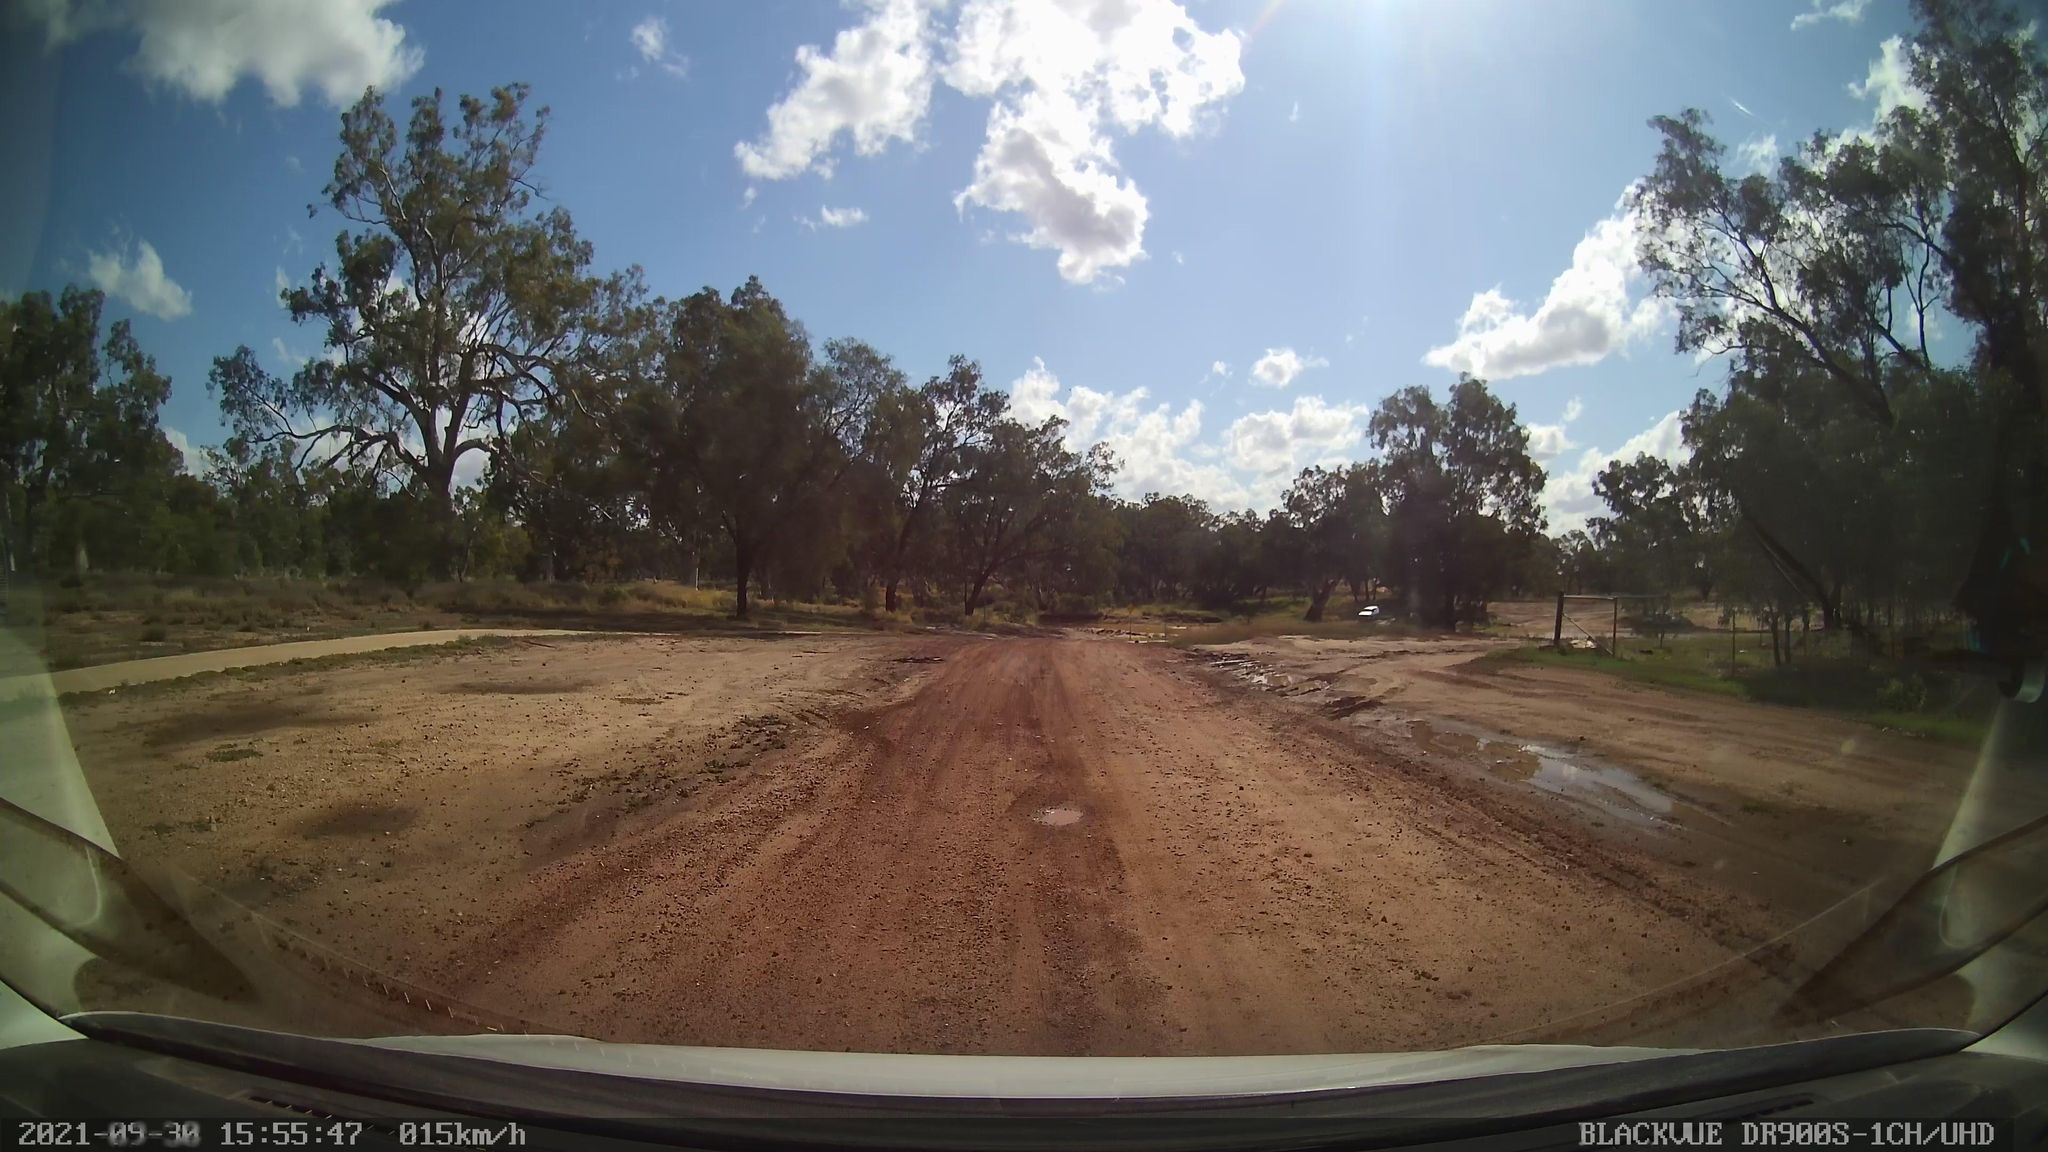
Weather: clear
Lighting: day
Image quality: slightly poor
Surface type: driving surface
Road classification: track, residential
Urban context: low density rural
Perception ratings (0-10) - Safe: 0.55, Lively: 5.3, Beautiful: 7.97, Boring: 6.98, Depressing: 4.22, Wealthy: 4.47